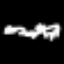
Label: squiggle